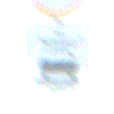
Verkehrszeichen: BeiNaesse
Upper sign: Geschwindigkeit120
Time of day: SunriseSunset
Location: Outdoor (Nature)
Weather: Clear
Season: NotSpecified
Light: Natural